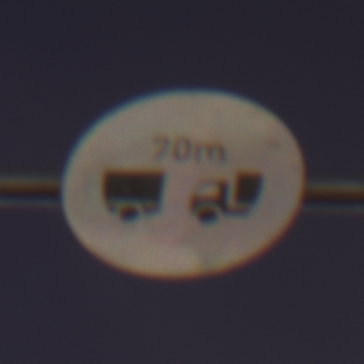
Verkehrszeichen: VerbotUnterschreitenMindestabstand
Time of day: Night
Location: Outdoor (Urban)
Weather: PartlyCloudy
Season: NotSpecified
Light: Natural